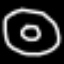
Label: donut